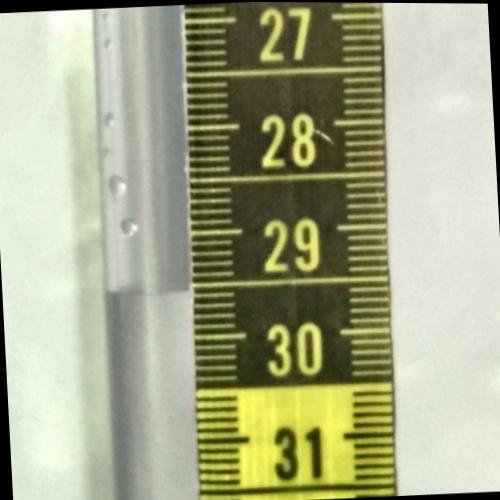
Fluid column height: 29.6 cm